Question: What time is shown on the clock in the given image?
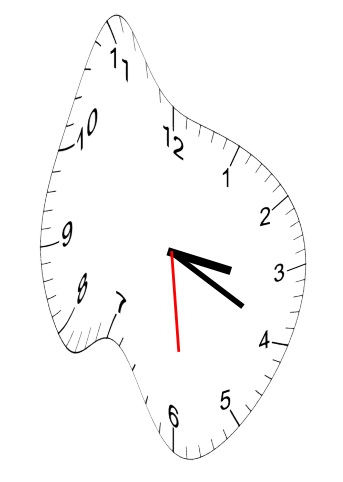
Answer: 03:19:29